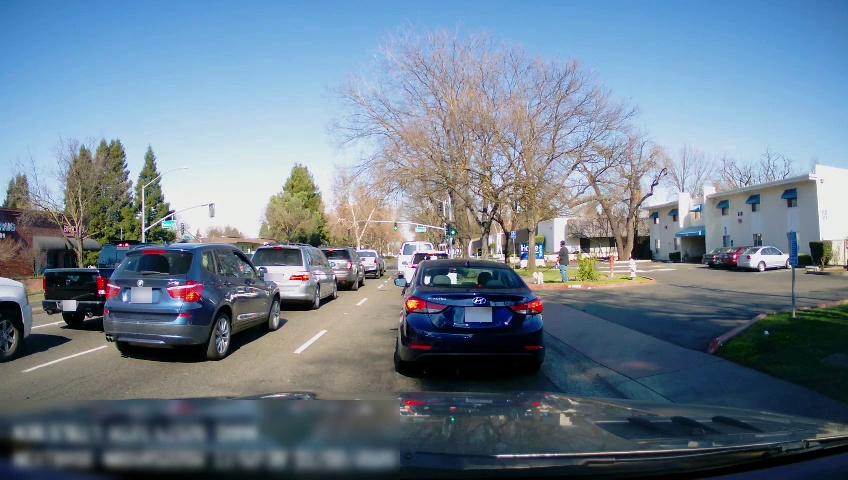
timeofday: Day
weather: Sunny
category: Drivable Space
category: Vehicles | Car
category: Vehicles | Car
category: Vehicles | Car
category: Pedestrians
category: Vehicles | Truck
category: Vehicles | Truck
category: Vehicles | Truck
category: Vehicles | SUV
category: Vehicles | SUV
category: Vehicles | Car
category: Vehicles | Van
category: Vehicles | SUV
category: Vehicles | Car
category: Lanes | Alternate Lane
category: Lanes | Alternate Lane
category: Lanes | Current Lane
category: Traffic | Signs
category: Traffic | Signs
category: Traffic | Lights
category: Traffic | Signs
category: Traffic | Lights